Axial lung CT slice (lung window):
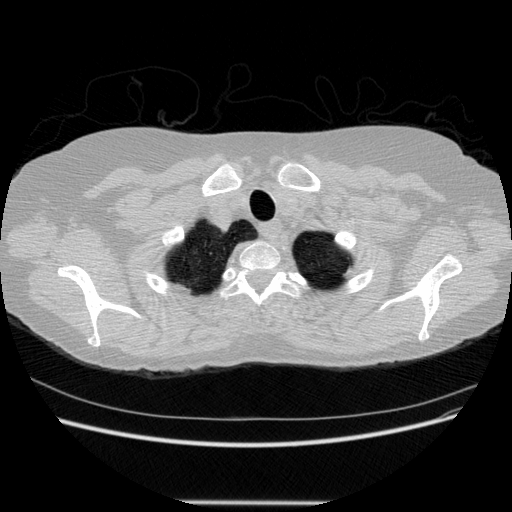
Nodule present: no